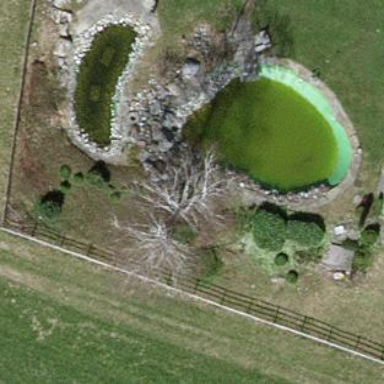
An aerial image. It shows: Pond surrounded by natural water.